Question: How do I implement the view in following image.
The view which appears when button is clicked in 'System Preferences > Network'

---
I have following questions:
1. Does this view system has a specific name (like popover), because I have seen it in many places in Mac.
2. How to implement it in IB ?
3. Can this be done in a popover window instead of NSWindow ?(or is it only possible in NSWindow like toolbar)
Update:
Updating the title for better visibility
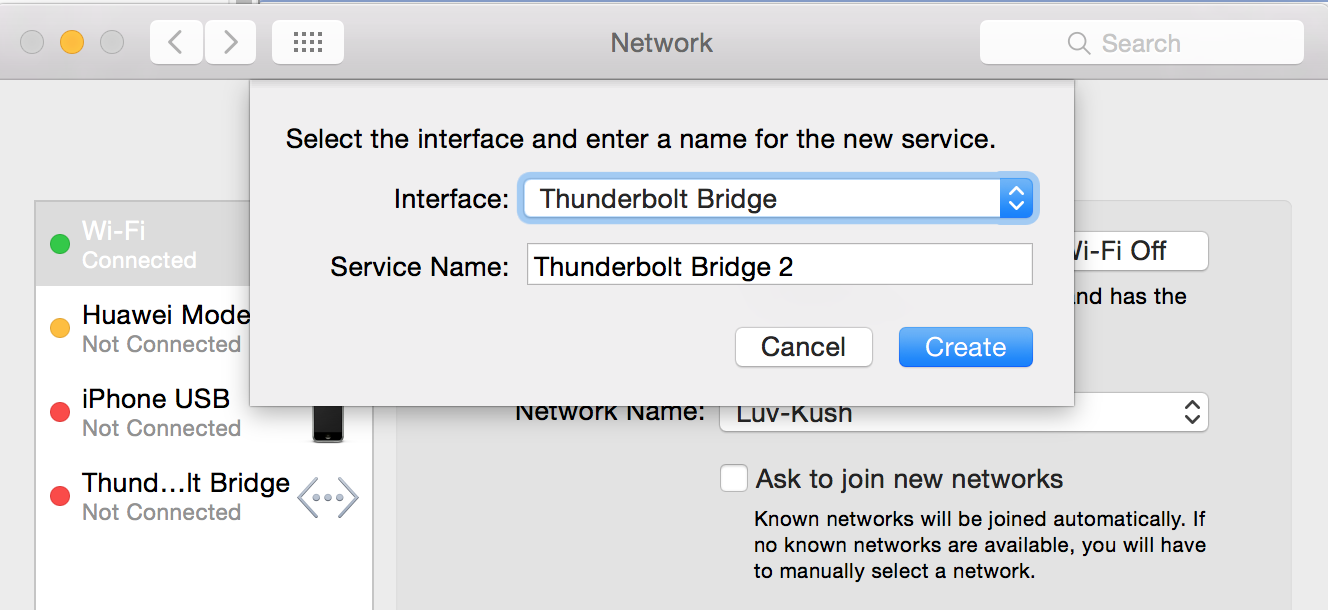
Answer: In Cocoa these are called sheets. Take a look at the <URL>, however, this is terribly out of date!
You need to call '-beginSheet:completionHandler:' on the window you want to display the sheet. If you have single-window application you can ask the AppDelegate for the window and launch the sheet like so,
'''
// This code should be in AppDelegate which implement the -window method
NSWindow *targetWindow = [self window]; // the window to which you want to attach the sheet
NSWindow *sheetWindow = self.sheetWindowController.window // the window you want to display at a sheet
// Now start-up the sheet
[targetWindow beginSheet:sheetWindow completionHandler:^(NSModalResponse returnCode) {
switch (returnCode) {
case NSModalResponseCancel:
NSLog(@"%@", @"NSModalResponseCancel");
break;
case NSModalResponseOK:
NSLog(@"%@", @"NSModalResponseOK");
break;
default:
break;
}
}];
'''
You will notice that when the sheet completes it will return a certain modal response --- we will return to this point in a shortly.
Next you need to implement the content that you want to display in the sheet; this must be done in an NSWindow. I find it much easier to use a NSWindowController and implement the window in a separate XIB file. For example, see below,

Now you need to implement the code (or plain NSWindow if you are old-school and love to manage your own NIB loading) which will issue the correct modal response. Here I have hooked up the cancel and OK buttons to the following actions methods,
'''
- (IBAction)cancelButtonAction:(id)sender {
[[[self window] sheetParent] endSheet:self.window returnCode:NSModalResponseCancel];
}
- (IBAction)OKButtonAction:(id)sender {
[[[self window] sheetParent] endSheet:self.window returnCode:NSModalResponseOK];
}
'''
The model response will get sent to your completion handler block.
<URL>